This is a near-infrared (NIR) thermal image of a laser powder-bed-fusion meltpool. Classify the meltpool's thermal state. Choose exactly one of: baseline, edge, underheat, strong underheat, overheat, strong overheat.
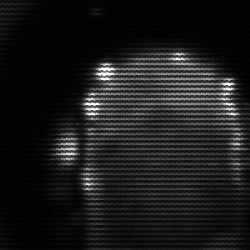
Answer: baseline